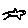
Label: bird